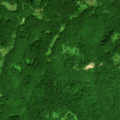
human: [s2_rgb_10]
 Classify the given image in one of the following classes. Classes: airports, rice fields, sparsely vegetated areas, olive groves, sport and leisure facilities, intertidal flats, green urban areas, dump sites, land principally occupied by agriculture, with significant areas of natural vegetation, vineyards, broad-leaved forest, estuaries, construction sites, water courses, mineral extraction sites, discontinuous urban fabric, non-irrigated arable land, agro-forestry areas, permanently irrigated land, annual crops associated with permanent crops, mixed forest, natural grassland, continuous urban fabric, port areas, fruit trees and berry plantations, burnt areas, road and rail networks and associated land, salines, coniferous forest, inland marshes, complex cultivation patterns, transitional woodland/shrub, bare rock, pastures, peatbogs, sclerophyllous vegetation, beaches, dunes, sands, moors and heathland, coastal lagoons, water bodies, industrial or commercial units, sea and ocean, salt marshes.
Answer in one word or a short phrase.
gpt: broad-leaved forest, transitional woodland/shrub